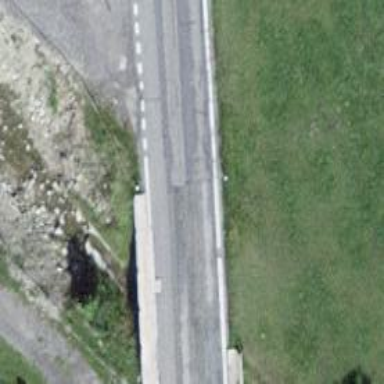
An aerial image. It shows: Secondary road crossing bridge.